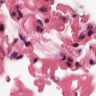
Metastatic tissue present: no